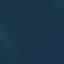
Land use / land cover class: SeaLake